Question: I was wondering if someone had an idea on how to calculate the blue shaded area inside my confidence ellipse. Any suggestions or places to look are greatly appreciated. Also, I am hoping to find a general formula since the ellipse does not necessarily have to lie in that region in application (i.e., the ellipse could have been bigger). Here is my code for my picture if it helps:
'''
library(car)
x = c(7,4,1)
y = c(4,6,7)
plot(x,y,xlim=c(0,10),ylim=c(0,10))
rect(x,y,max(x)+100000,max(y)+100000,col="lightblue",border=NA)
points(x,y,col="red",pch=19)
ellipse(center=c(3.5,5),shape=matrix(c(1,.5,.5,2),nrow=2),radius=3,col="green")
'''

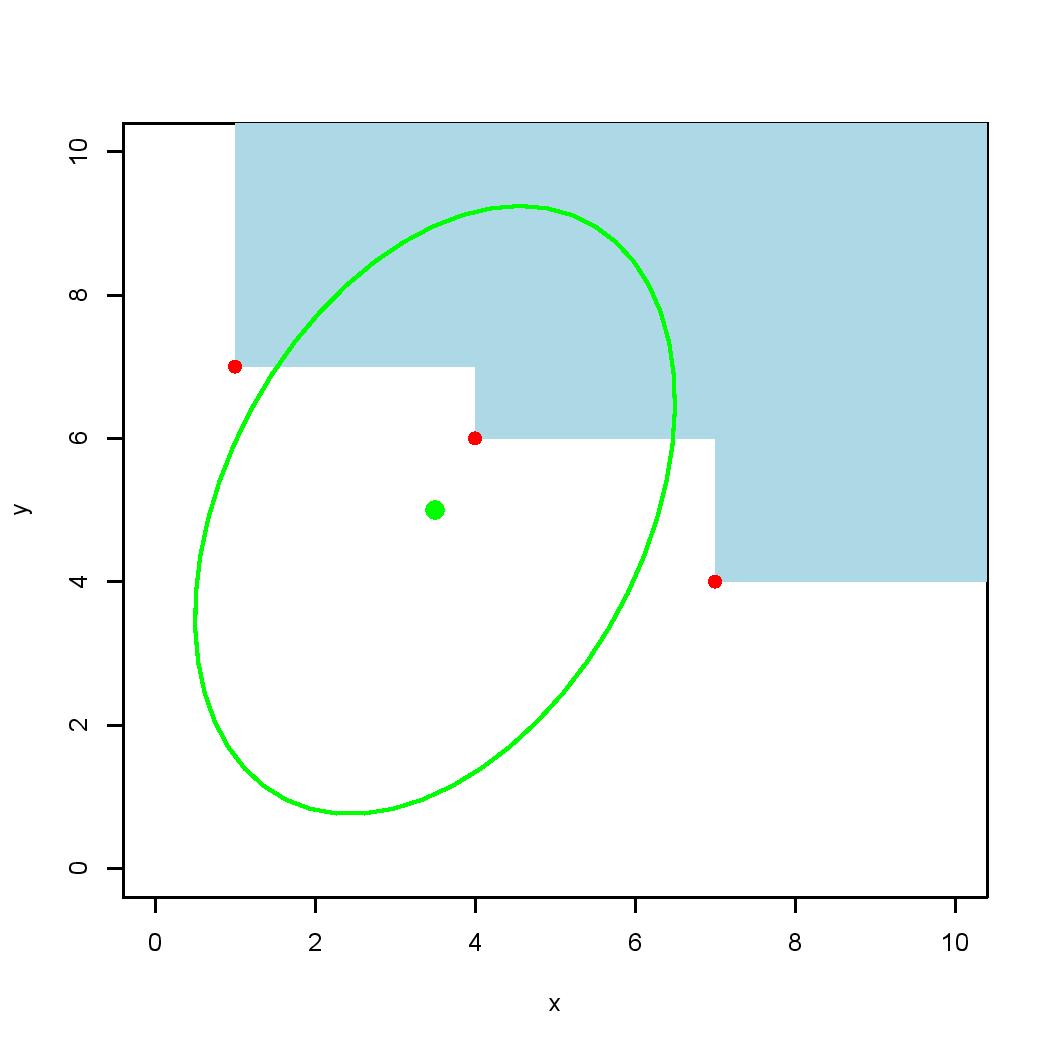
Answer: If you can convert the ellipse and the blue area to 'SpatialPolygons' objects, then it's a cinch, using functions from the package, to calculate their area, the area of their intersection, and all other sorts of interesting quantities.
Unfortunately, getting the objects in the proper form requires a bit of heavy lifting:
'''
library(car)
library(sp)
library(rgeos)
## Function for creating a SpatialPolygons object from data.frame of coords
xy2SP <- function(xy, ID=NULL) {
if(is.null(ID)) ID <- sample(1e12, size=1)
SpatialPolygons(list(Polygons(list(Polygon(xy)), ID=ID)),
proj4string=CRS("+proj=merc"))
}
## Ellipse coordinates
plot.new() # Needed by ellipse()
ell <- ellipse(center=c(3.5,5),shape=matrix(c(1,.5,.5,2),nrow=2),radius=3)
dev.off() # Cleaning up after plot.new()
## Three rectangles' coordinates in a length-3 list
x <- c(7,4,1)
y <- c(4,6,7)
mx <- max(x) + 1e6
my <- max(y) + 1e6
rr <- lapply(1:3, function(i) {
data.frame(x = c(x[i], x[i], mx, mx, x[i]),
y = c(y[i], my, my, y[i], y[i]))
})
## Make two SpatialPolygons objects from ellipse and merged rectangles
ell <- xy2SP(ell)
rrr <- gUnionCascaded(do.call(rbind, lapply(rr, xy2SP)))
## Find area of their intersection
gArea(gIntersection(ell, rrr))
# [1] 10.36296
'''